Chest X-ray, AP view. Patient: 37 years old, sex M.
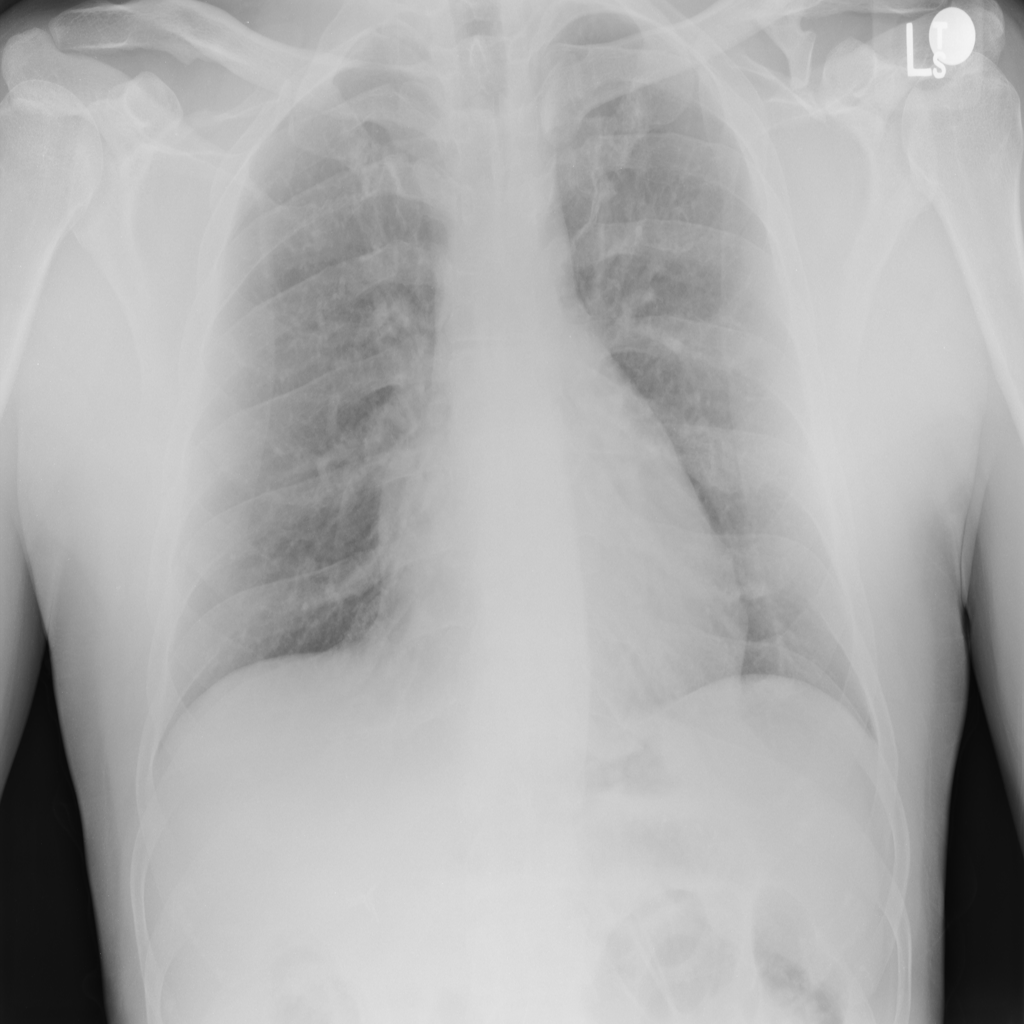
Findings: No Finding